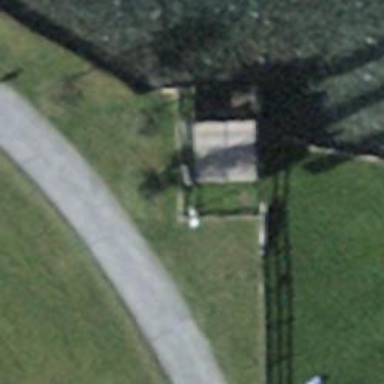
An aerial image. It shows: Bench.